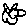
Label: flower